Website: bh-photo
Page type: customer-info-address
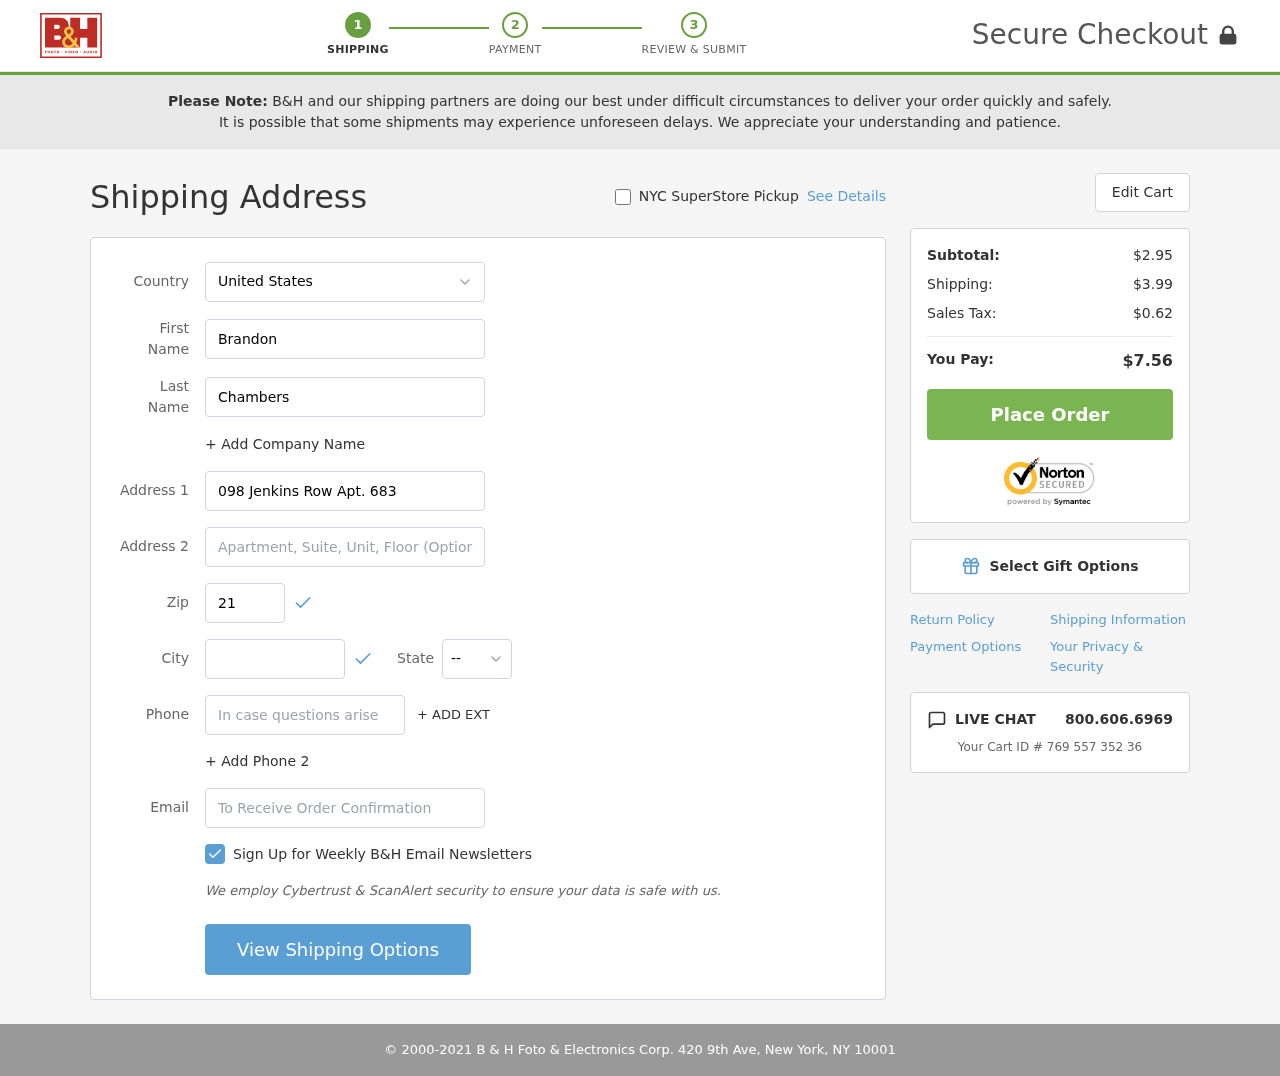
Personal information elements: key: PII_CITY
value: New Grace
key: PII_COUNTRY
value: United States
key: PII_EMAIL
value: bchambers@hotmail.com
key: PII_FIRSTNAME
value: Brandon
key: PII_LASTNAME
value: Chambers
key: PII_PHONE
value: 4607991084
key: PII_POSTCODE
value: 21877
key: PII_STATE_ABBR
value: ND
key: PII_STREET
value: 098 Jenkins Row Apt. 683
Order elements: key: ORDER_SUBTOTAL
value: $2.95
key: ORDER_SHIPPING_COST
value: $3.99
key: ORDER_TAX
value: $0.62
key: ORDER_TOTAL
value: $7.56
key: ORDER_ID
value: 769 557 352 36